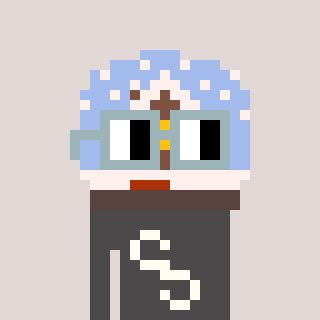
a pixel art character with square dark gray glasses, a snow globe-shaped head and a grayscale-colored body on a warm background